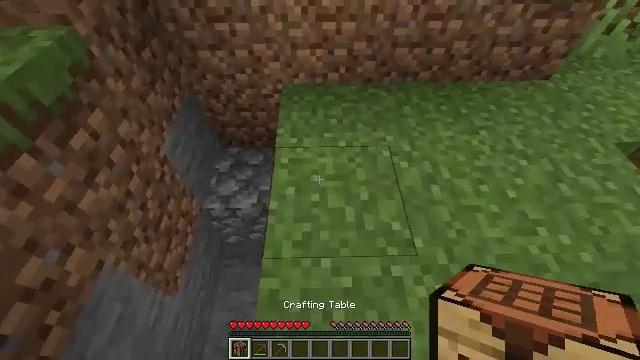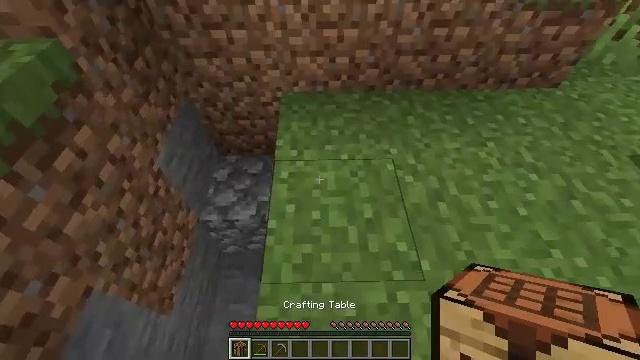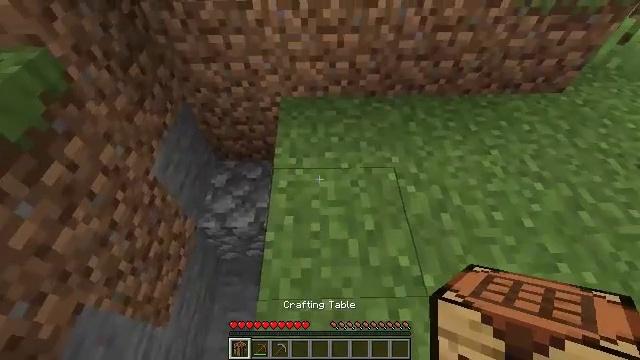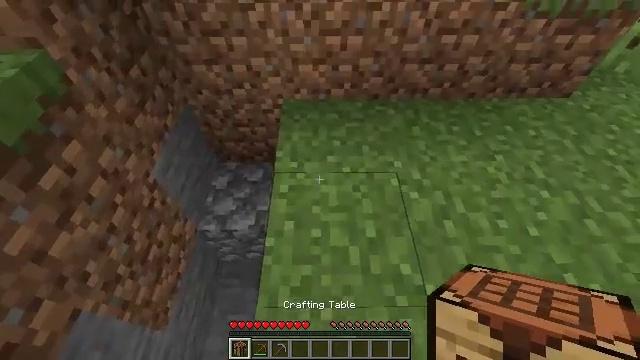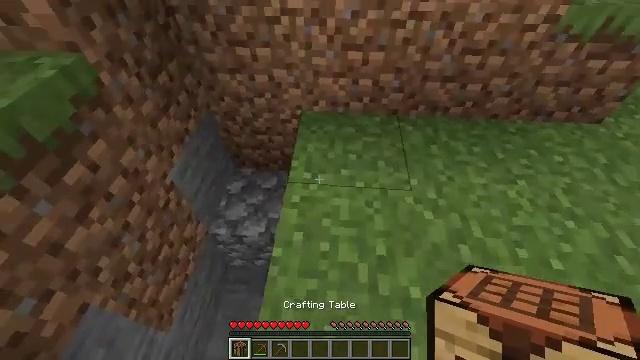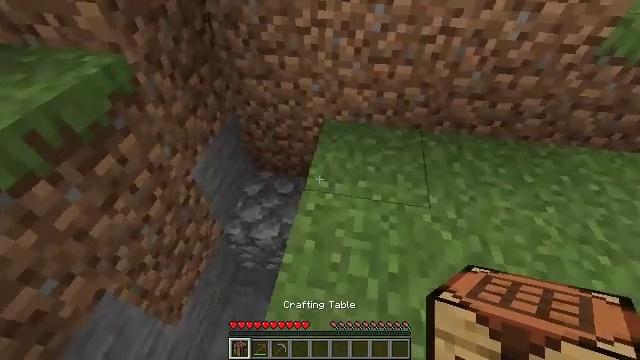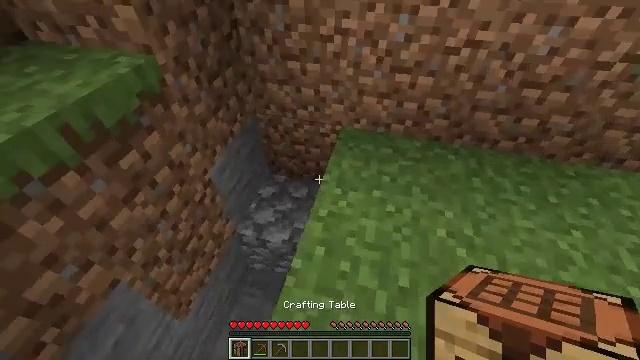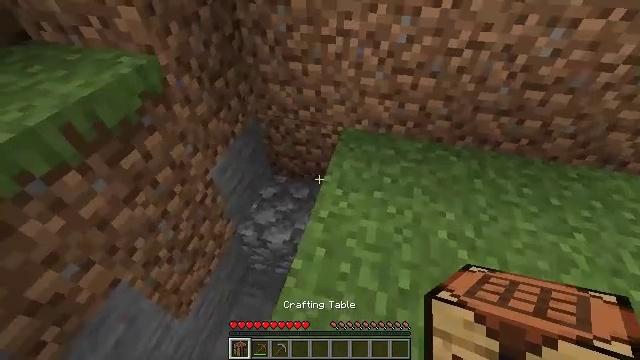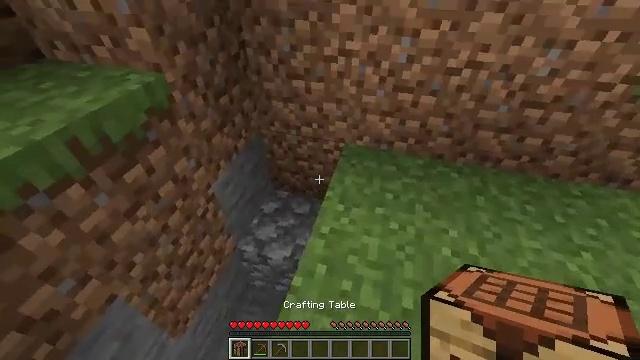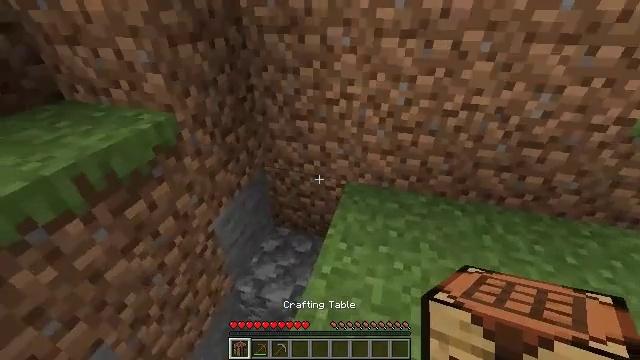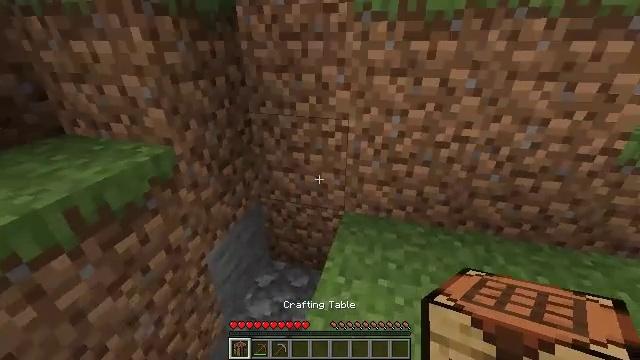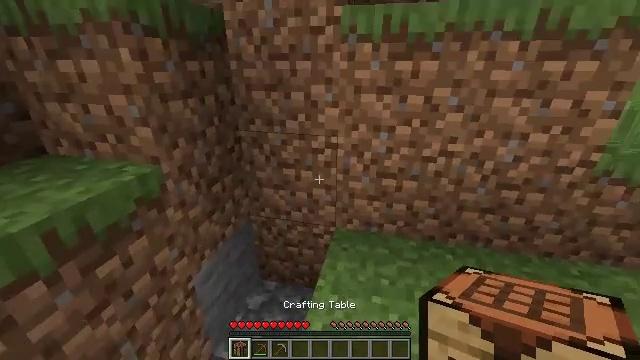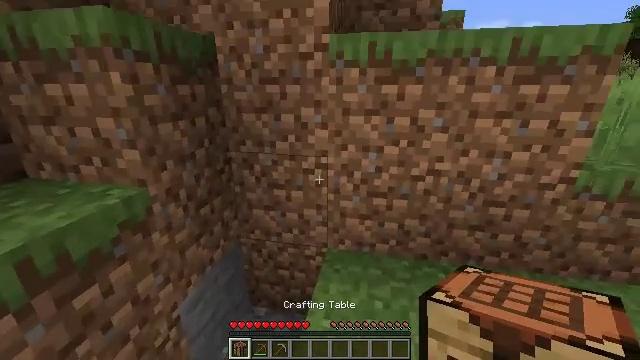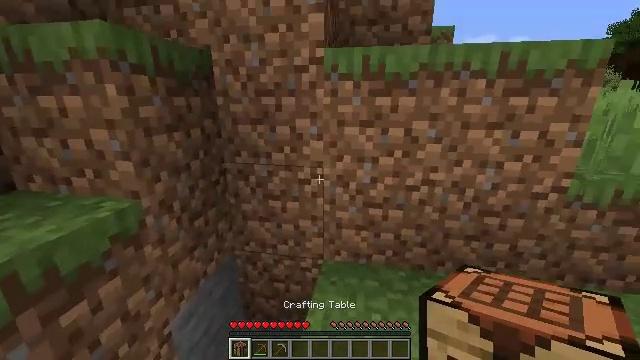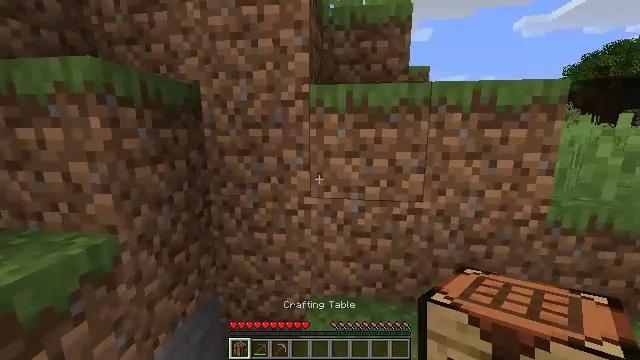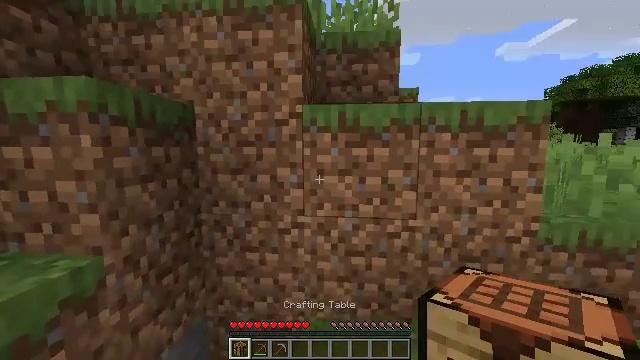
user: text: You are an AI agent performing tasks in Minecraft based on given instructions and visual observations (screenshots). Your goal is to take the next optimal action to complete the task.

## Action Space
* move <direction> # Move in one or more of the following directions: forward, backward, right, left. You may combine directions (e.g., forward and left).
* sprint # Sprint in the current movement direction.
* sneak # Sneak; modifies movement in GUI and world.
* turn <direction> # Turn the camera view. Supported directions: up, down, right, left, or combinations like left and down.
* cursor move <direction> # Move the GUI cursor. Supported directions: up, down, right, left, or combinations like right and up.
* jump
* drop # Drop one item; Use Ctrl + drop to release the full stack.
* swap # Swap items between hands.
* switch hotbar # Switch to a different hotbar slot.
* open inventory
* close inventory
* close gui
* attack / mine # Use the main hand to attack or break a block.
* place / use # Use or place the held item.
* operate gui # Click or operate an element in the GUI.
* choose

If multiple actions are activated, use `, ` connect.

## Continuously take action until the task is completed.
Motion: motion action
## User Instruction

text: Harvest grass block to clear the area.
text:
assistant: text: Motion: no_op
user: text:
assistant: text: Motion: no_op
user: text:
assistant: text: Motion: no_op
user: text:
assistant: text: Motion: turn left and up
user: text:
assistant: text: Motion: turn left and up
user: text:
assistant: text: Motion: turn left and up
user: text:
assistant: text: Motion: no_op
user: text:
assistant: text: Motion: turn up
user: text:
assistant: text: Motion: turn up
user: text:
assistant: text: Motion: turn up
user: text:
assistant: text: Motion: turn right and up
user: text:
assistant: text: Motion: turn right and up
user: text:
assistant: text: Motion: turn right and up
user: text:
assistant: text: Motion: turn right and up
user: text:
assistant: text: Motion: turn right and up
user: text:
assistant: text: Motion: turn right and up
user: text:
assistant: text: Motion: turn up
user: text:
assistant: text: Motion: turn right and up
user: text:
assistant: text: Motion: turn right and up
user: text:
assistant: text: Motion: no_op
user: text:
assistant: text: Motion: no_op
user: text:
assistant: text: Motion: no_op
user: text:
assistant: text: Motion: no_op
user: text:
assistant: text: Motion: no_op
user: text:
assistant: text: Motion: no_op
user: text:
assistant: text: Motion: turn right and down
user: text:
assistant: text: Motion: turn right and down
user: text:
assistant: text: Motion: turn right and down
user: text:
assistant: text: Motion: turn right and down
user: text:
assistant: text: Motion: turn right and down